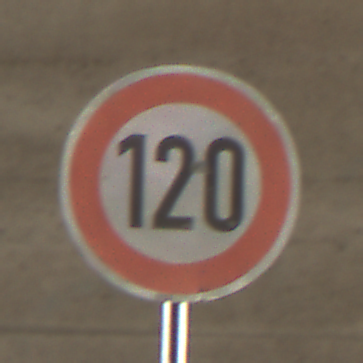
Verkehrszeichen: Geschwindigkeit120
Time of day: Midday
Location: Roofed (Tunnel)
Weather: NotSpecified
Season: NotSpecified
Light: Natural